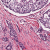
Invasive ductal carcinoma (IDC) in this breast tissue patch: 1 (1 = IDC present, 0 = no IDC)